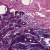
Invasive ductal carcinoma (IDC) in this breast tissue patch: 0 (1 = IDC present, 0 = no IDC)